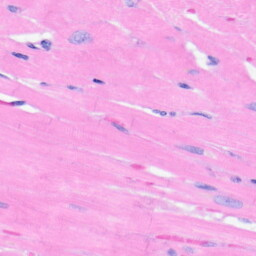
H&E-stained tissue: Heart